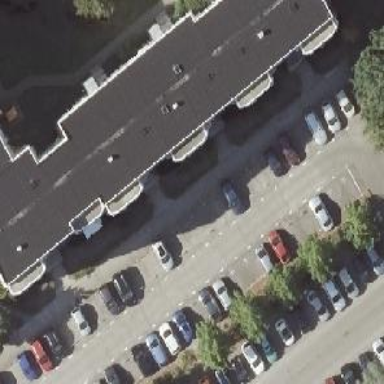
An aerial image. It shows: Parking available on the street side.